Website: macys
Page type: newsletter-management
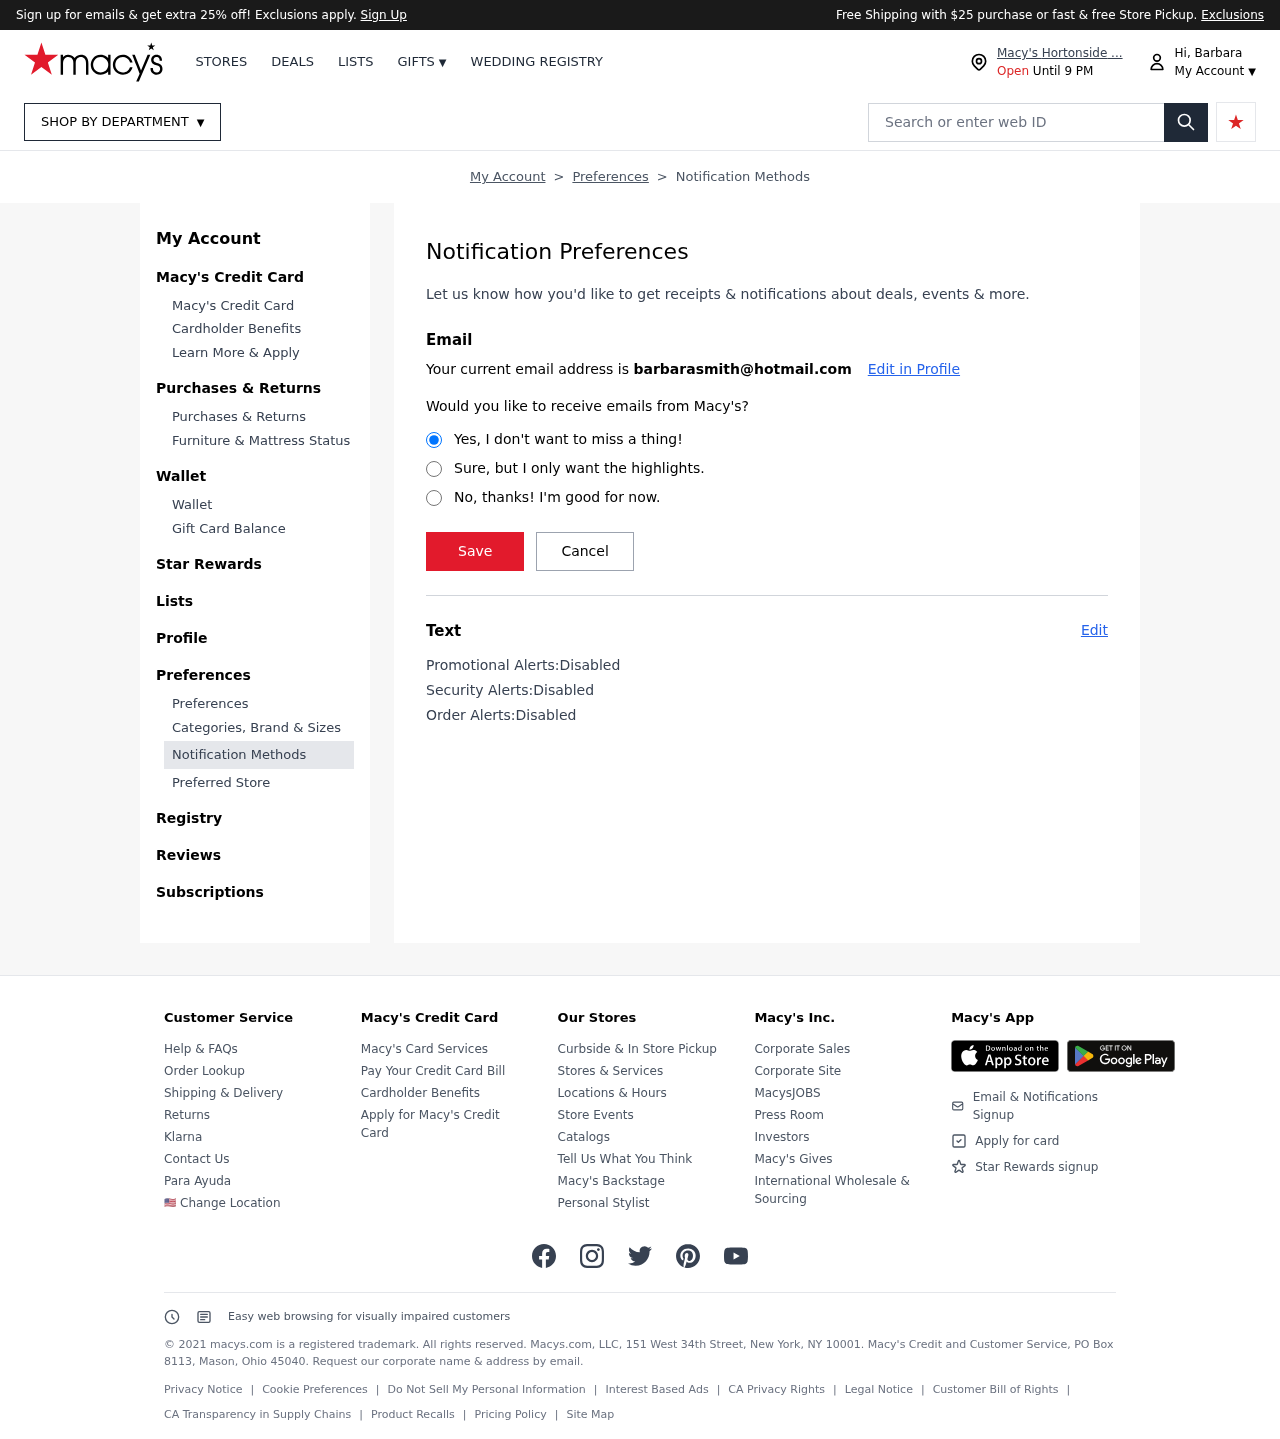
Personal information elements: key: PII_EMAIL
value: barbarasmith@hotmail.com
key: PII_FIRSTNAME
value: Hi, Barbara
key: PII_LOCATION1_CITY
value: Macy's Hortonside ...
Search elements: key: HEADER_SEARCH
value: Search or enter web ID